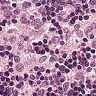
Metastatic tissue present: no